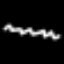
Label: squiggle